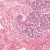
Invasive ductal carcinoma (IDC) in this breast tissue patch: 0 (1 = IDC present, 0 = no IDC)